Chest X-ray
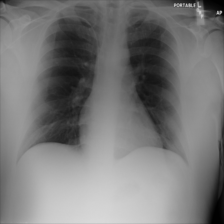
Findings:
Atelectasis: negative
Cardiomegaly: negative
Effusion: negative
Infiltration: negative
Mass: negative
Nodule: negative
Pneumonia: negative
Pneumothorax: negative
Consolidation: negative
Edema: negative
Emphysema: negative
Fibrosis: negative
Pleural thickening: negative
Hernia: negative